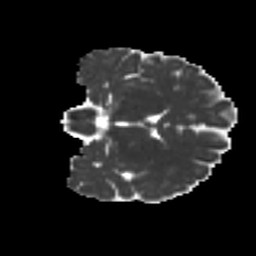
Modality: MD
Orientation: coronal
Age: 24
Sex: female
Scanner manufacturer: ge
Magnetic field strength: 3 T
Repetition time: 7.8 s
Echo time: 0.0606 s